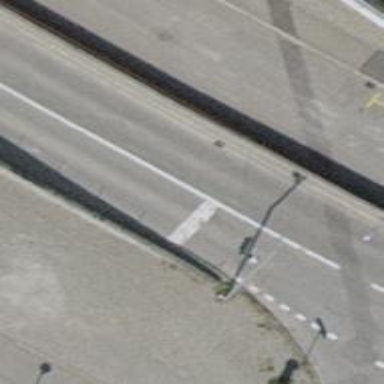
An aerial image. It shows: Road with traffic signals.